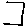
Label: square